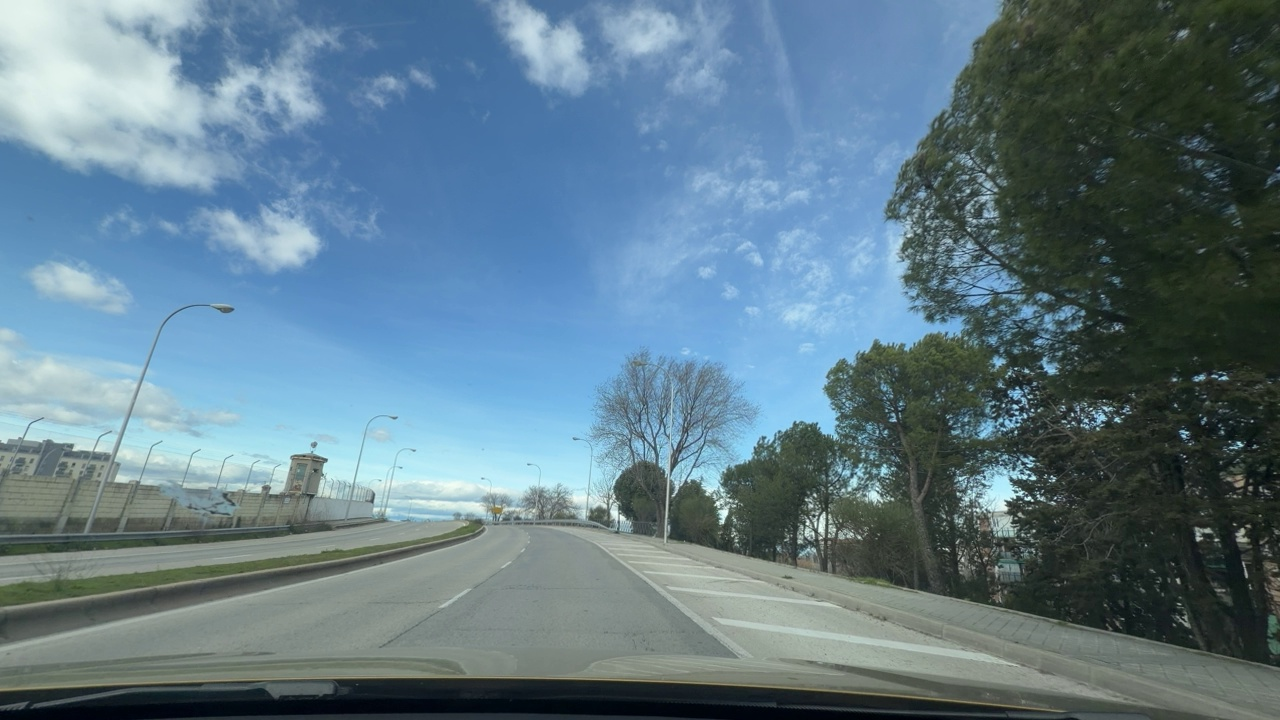
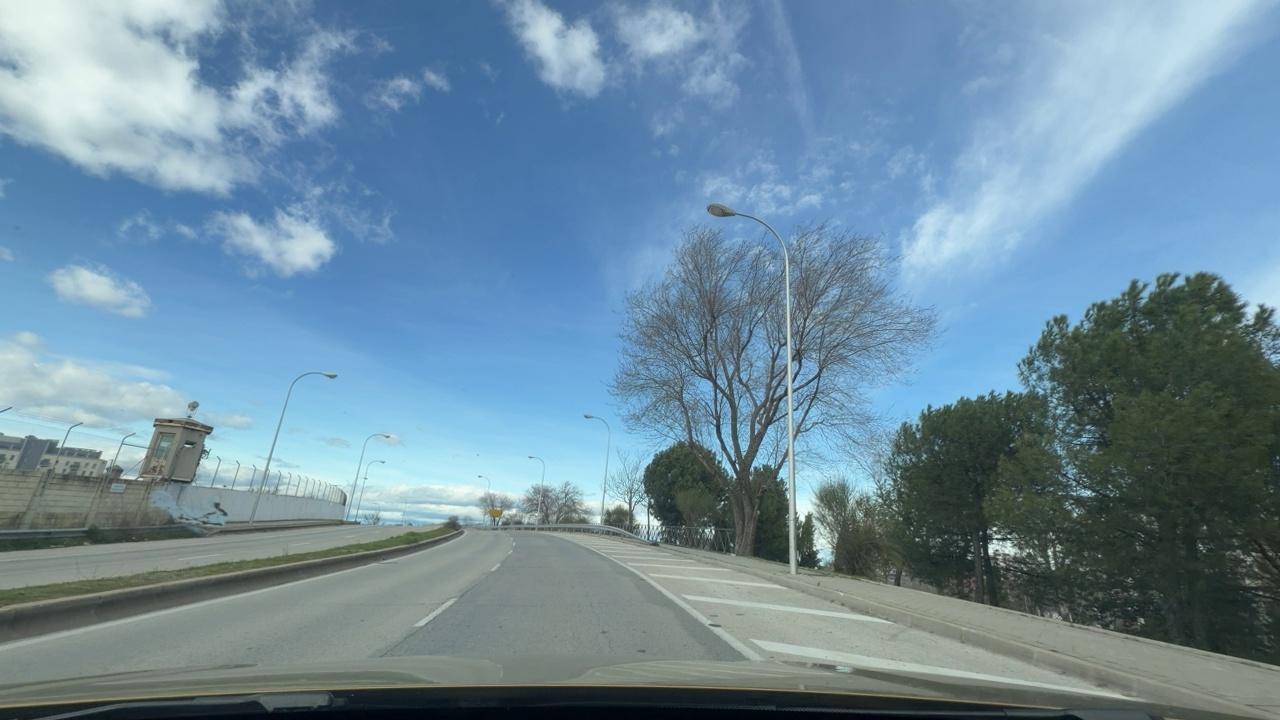
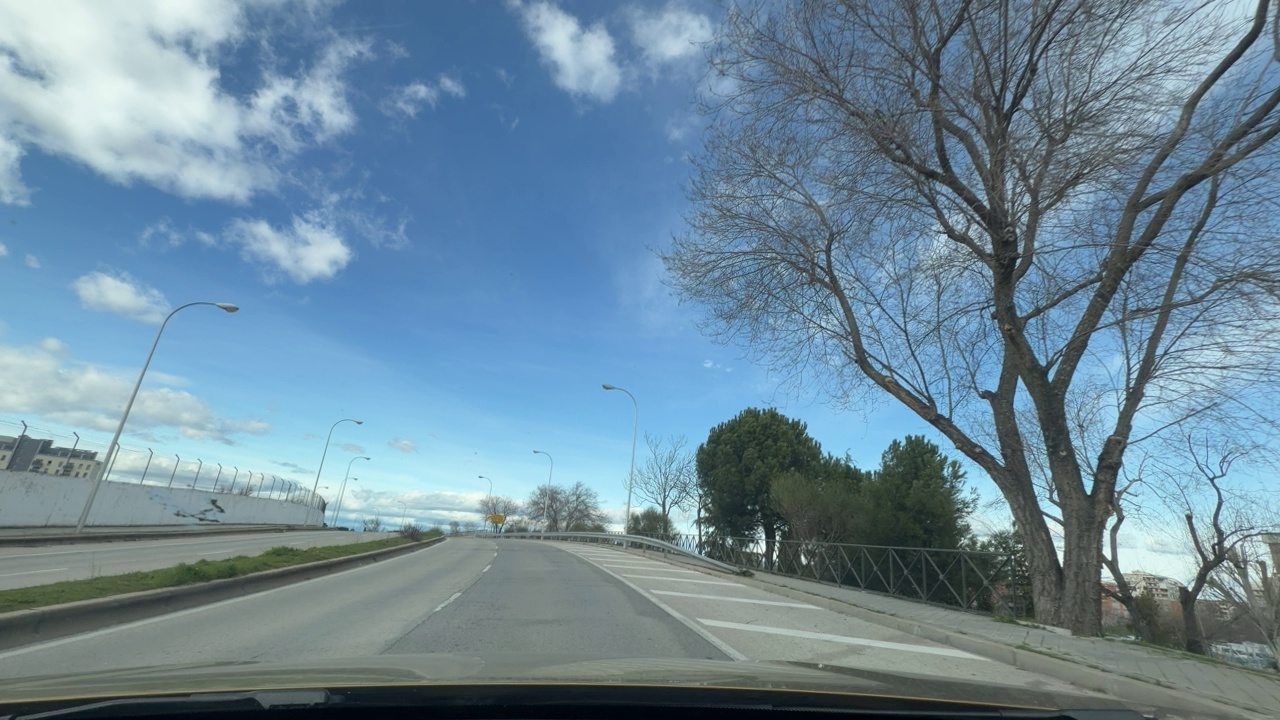
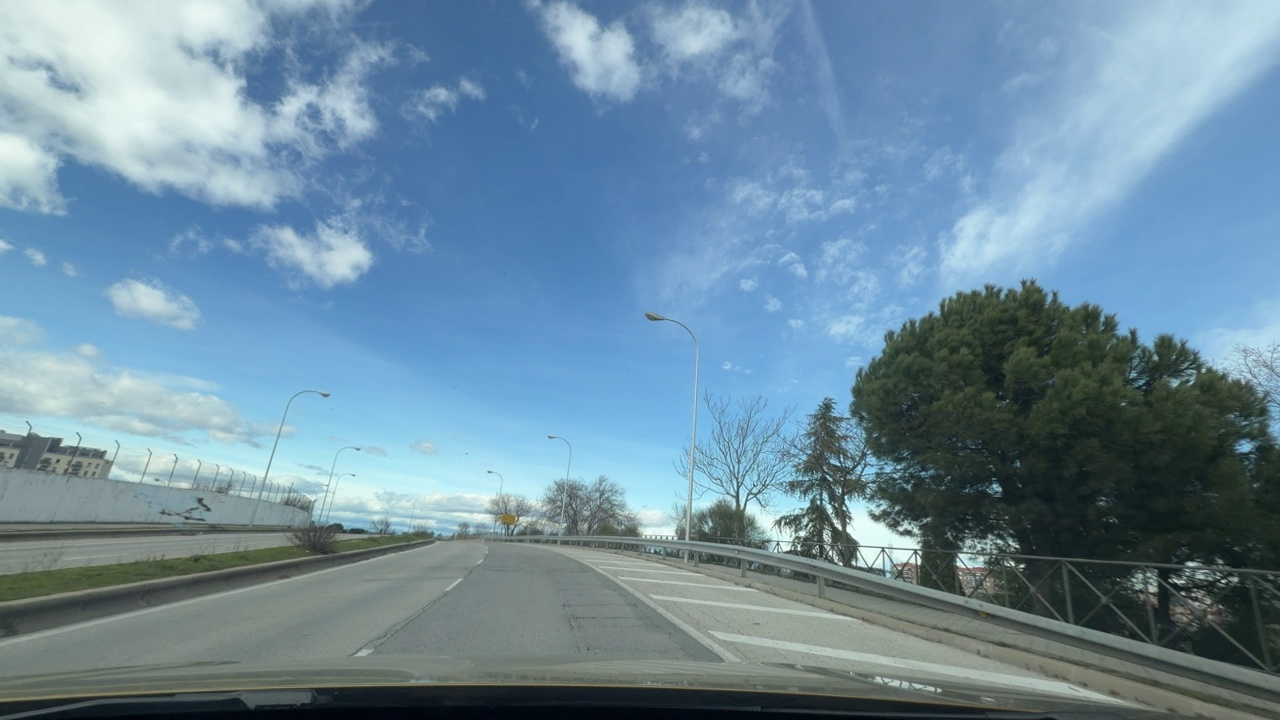
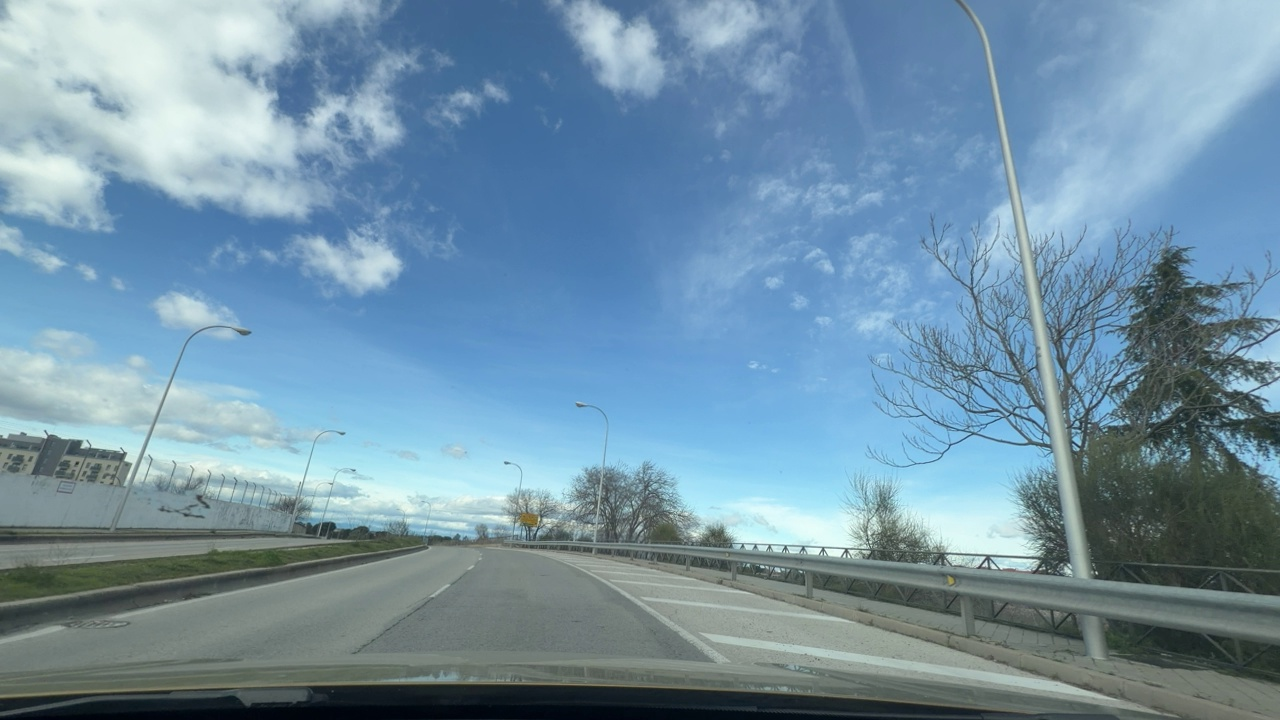
Situation: empty
Question: Is the ego vehicle currently within an intersection?
Answer: No
Reasoning: The ego vehicle is travelling in a straight road.

Situation: empty
Question: Is any vehicle partially overlapping the lane boundary markings of the ego lane?
Answer: No
Reasoning: there are no vehicles around the ego vehicle.

Situation: empty
Question: Are construction-related signs, cones, temporary signals, or closed lanes visible in the scene?
Answer: No
Reasoning: There are no visible construction signs ahead

Situation: empty
Question: Are temporary yellow lane markings visible?
Answer: No
Reasoning: All road markings are white.